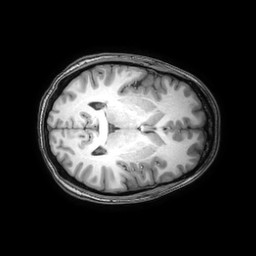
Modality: T1w
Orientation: axial
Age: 19
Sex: female
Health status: healthy
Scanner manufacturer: philips
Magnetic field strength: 3 T
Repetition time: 0.0079 s
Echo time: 0.0035 s